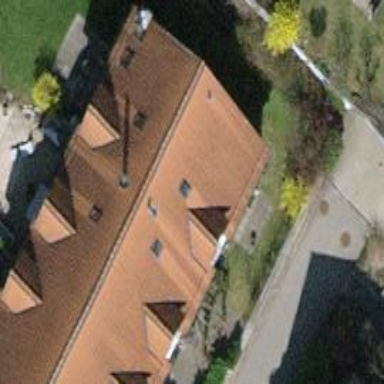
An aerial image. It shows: Terrace building.